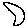
Label: moon